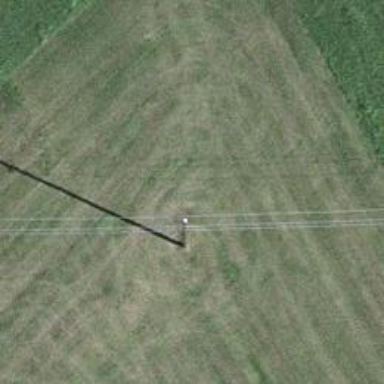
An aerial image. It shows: Utility pole as the man-made structure.